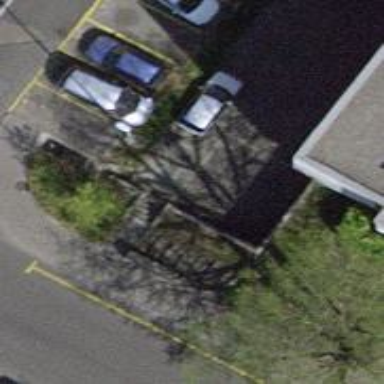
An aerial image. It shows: Set of steps on the road.